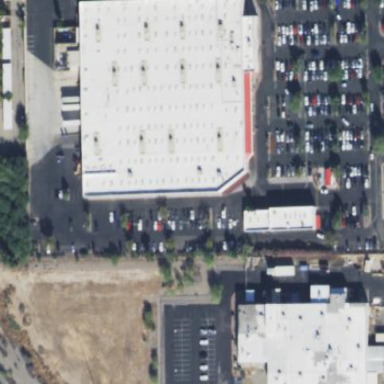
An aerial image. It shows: Wholesale shop housed in building.